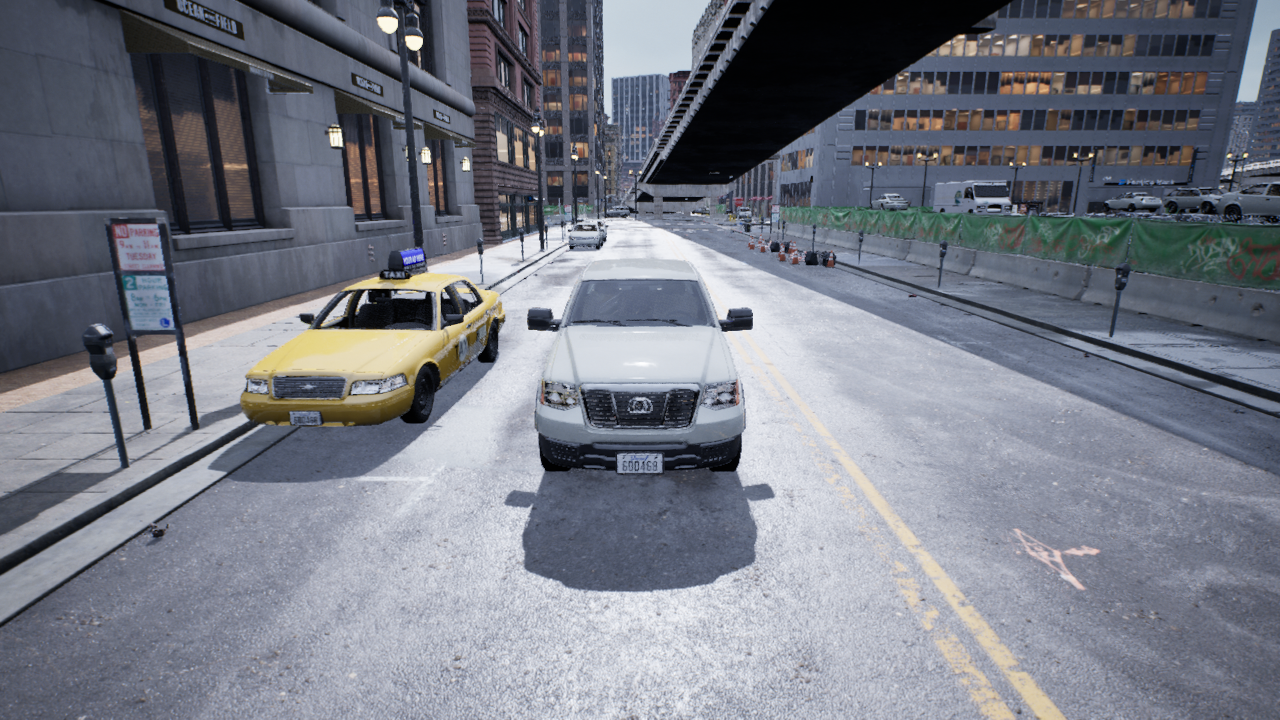
Venue: downtown
Lighting: overcast
Vehicle rig: pickup